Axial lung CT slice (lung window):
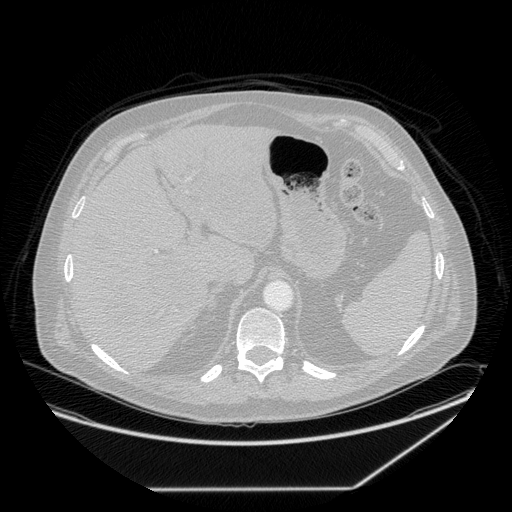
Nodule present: no